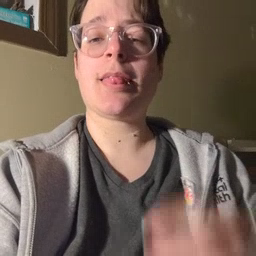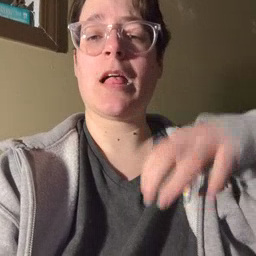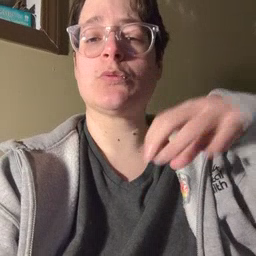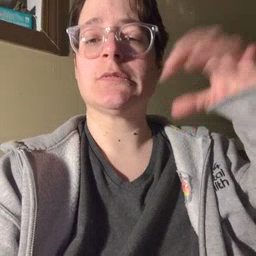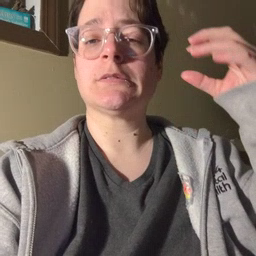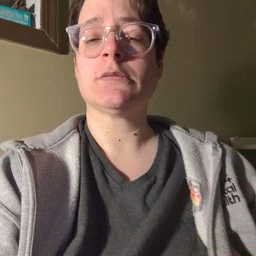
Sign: cloud